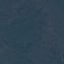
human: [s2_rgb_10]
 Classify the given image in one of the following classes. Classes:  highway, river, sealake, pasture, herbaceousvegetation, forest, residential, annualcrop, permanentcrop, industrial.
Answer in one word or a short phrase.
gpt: Forest